Aerial crown-view tile of a tropical tree (Barro Colorado Island, Panama), acquired 20241112:
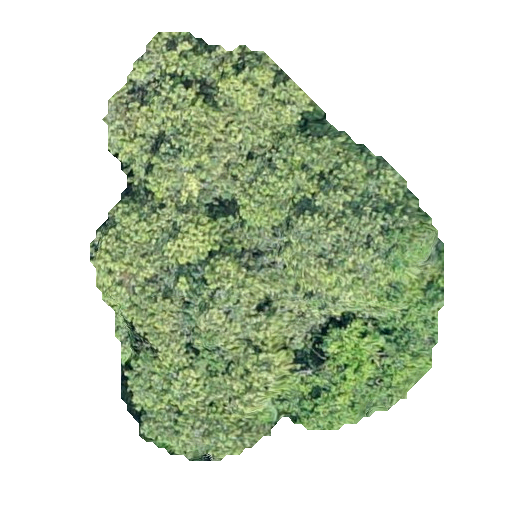
Species: Luehea seemannii
GBIF accepted scientific name: Luehea seemannii
Crown area: 166.891 m²